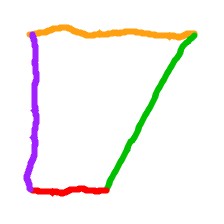
Shape: trapezoid